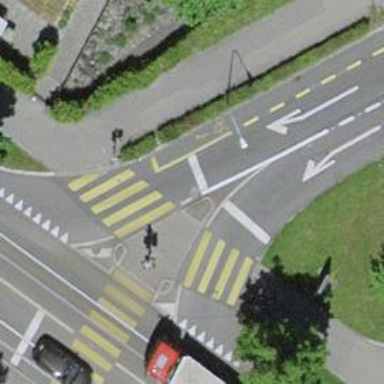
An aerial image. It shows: Road with traffic signals.